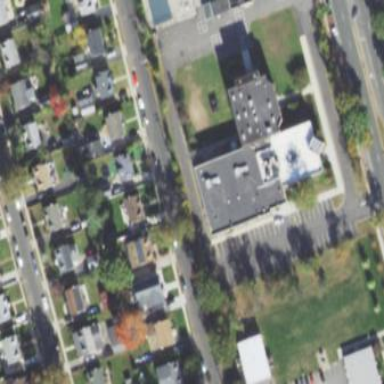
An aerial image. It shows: School building.